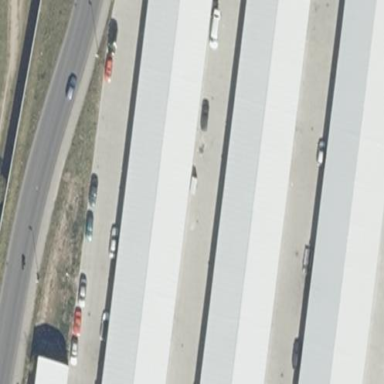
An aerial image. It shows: Warehouse with flat roof.